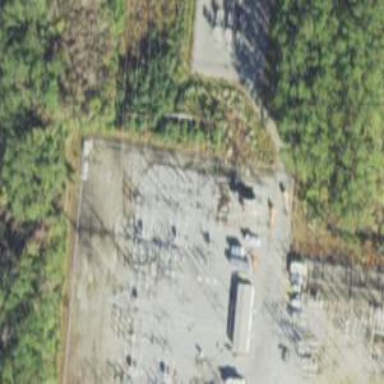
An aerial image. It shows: Switch for power supply.